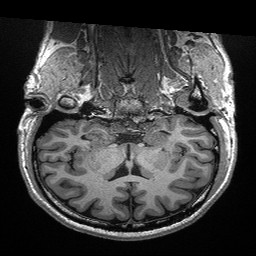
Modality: T1w
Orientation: sagittal
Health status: healthy
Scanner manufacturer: siemens
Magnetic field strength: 3 T
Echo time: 0.00298 s